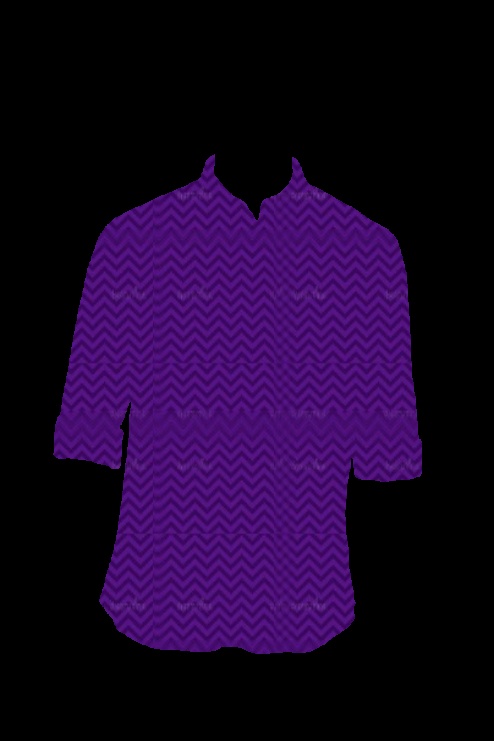
purple chevron tee